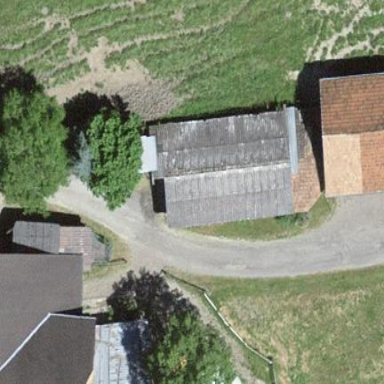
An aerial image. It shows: Farm auxiliary building.